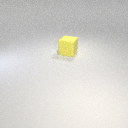
large yellow rubber cube